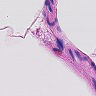
Metastatic tissue present: no